Question: I have about 10 controllers in my site, they all have the same authorization, [Authorize(Roles = "RoleName")], they all work fine except for one. When I try to browse to an action within that controller, I get this browser popup:

I've tried my windows password and website password with no success.
I've checked windows security settings for all files in the site and I've given full permission to NetworkService and even Everyone, and I still get the popup.
The controller is called Reports if that helps at all?
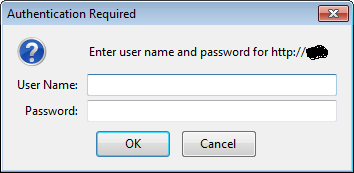
Answer: Are you using reporting services? Maybe it's asking for credentials do authenticate on SSRS not on your MVC site.